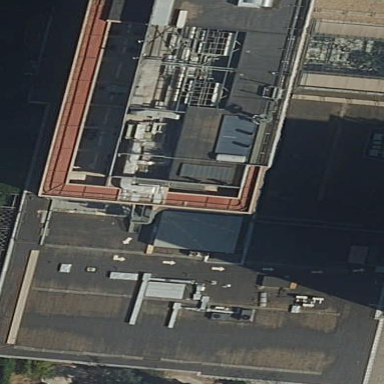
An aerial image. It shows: Part of building.